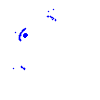
Particle: proton